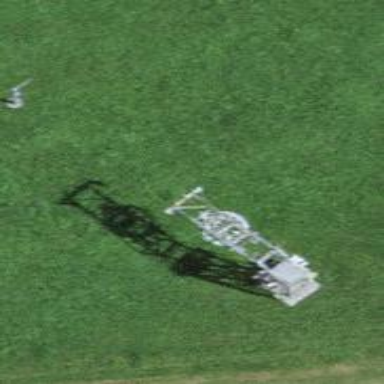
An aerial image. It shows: Pylon used for aerialway.